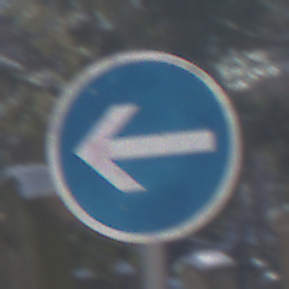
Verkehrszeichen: VorgeschriebeneFahrtrichtungHierLinks
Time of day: MorningAfternoon
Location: Outdoor (Special)
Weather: Clear
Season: Winter
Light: Natural